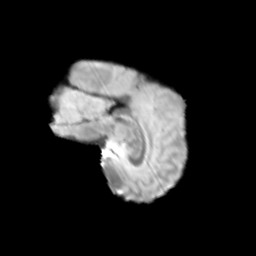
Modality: T2w
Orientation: sagittal
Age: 10
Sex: female
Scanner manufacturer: siemens
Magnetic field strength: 3 T
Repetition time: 3.8 s
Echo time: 0.07 s